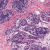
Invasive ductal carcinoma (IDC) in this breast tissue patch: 0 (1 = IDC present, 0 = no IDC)